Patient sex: M
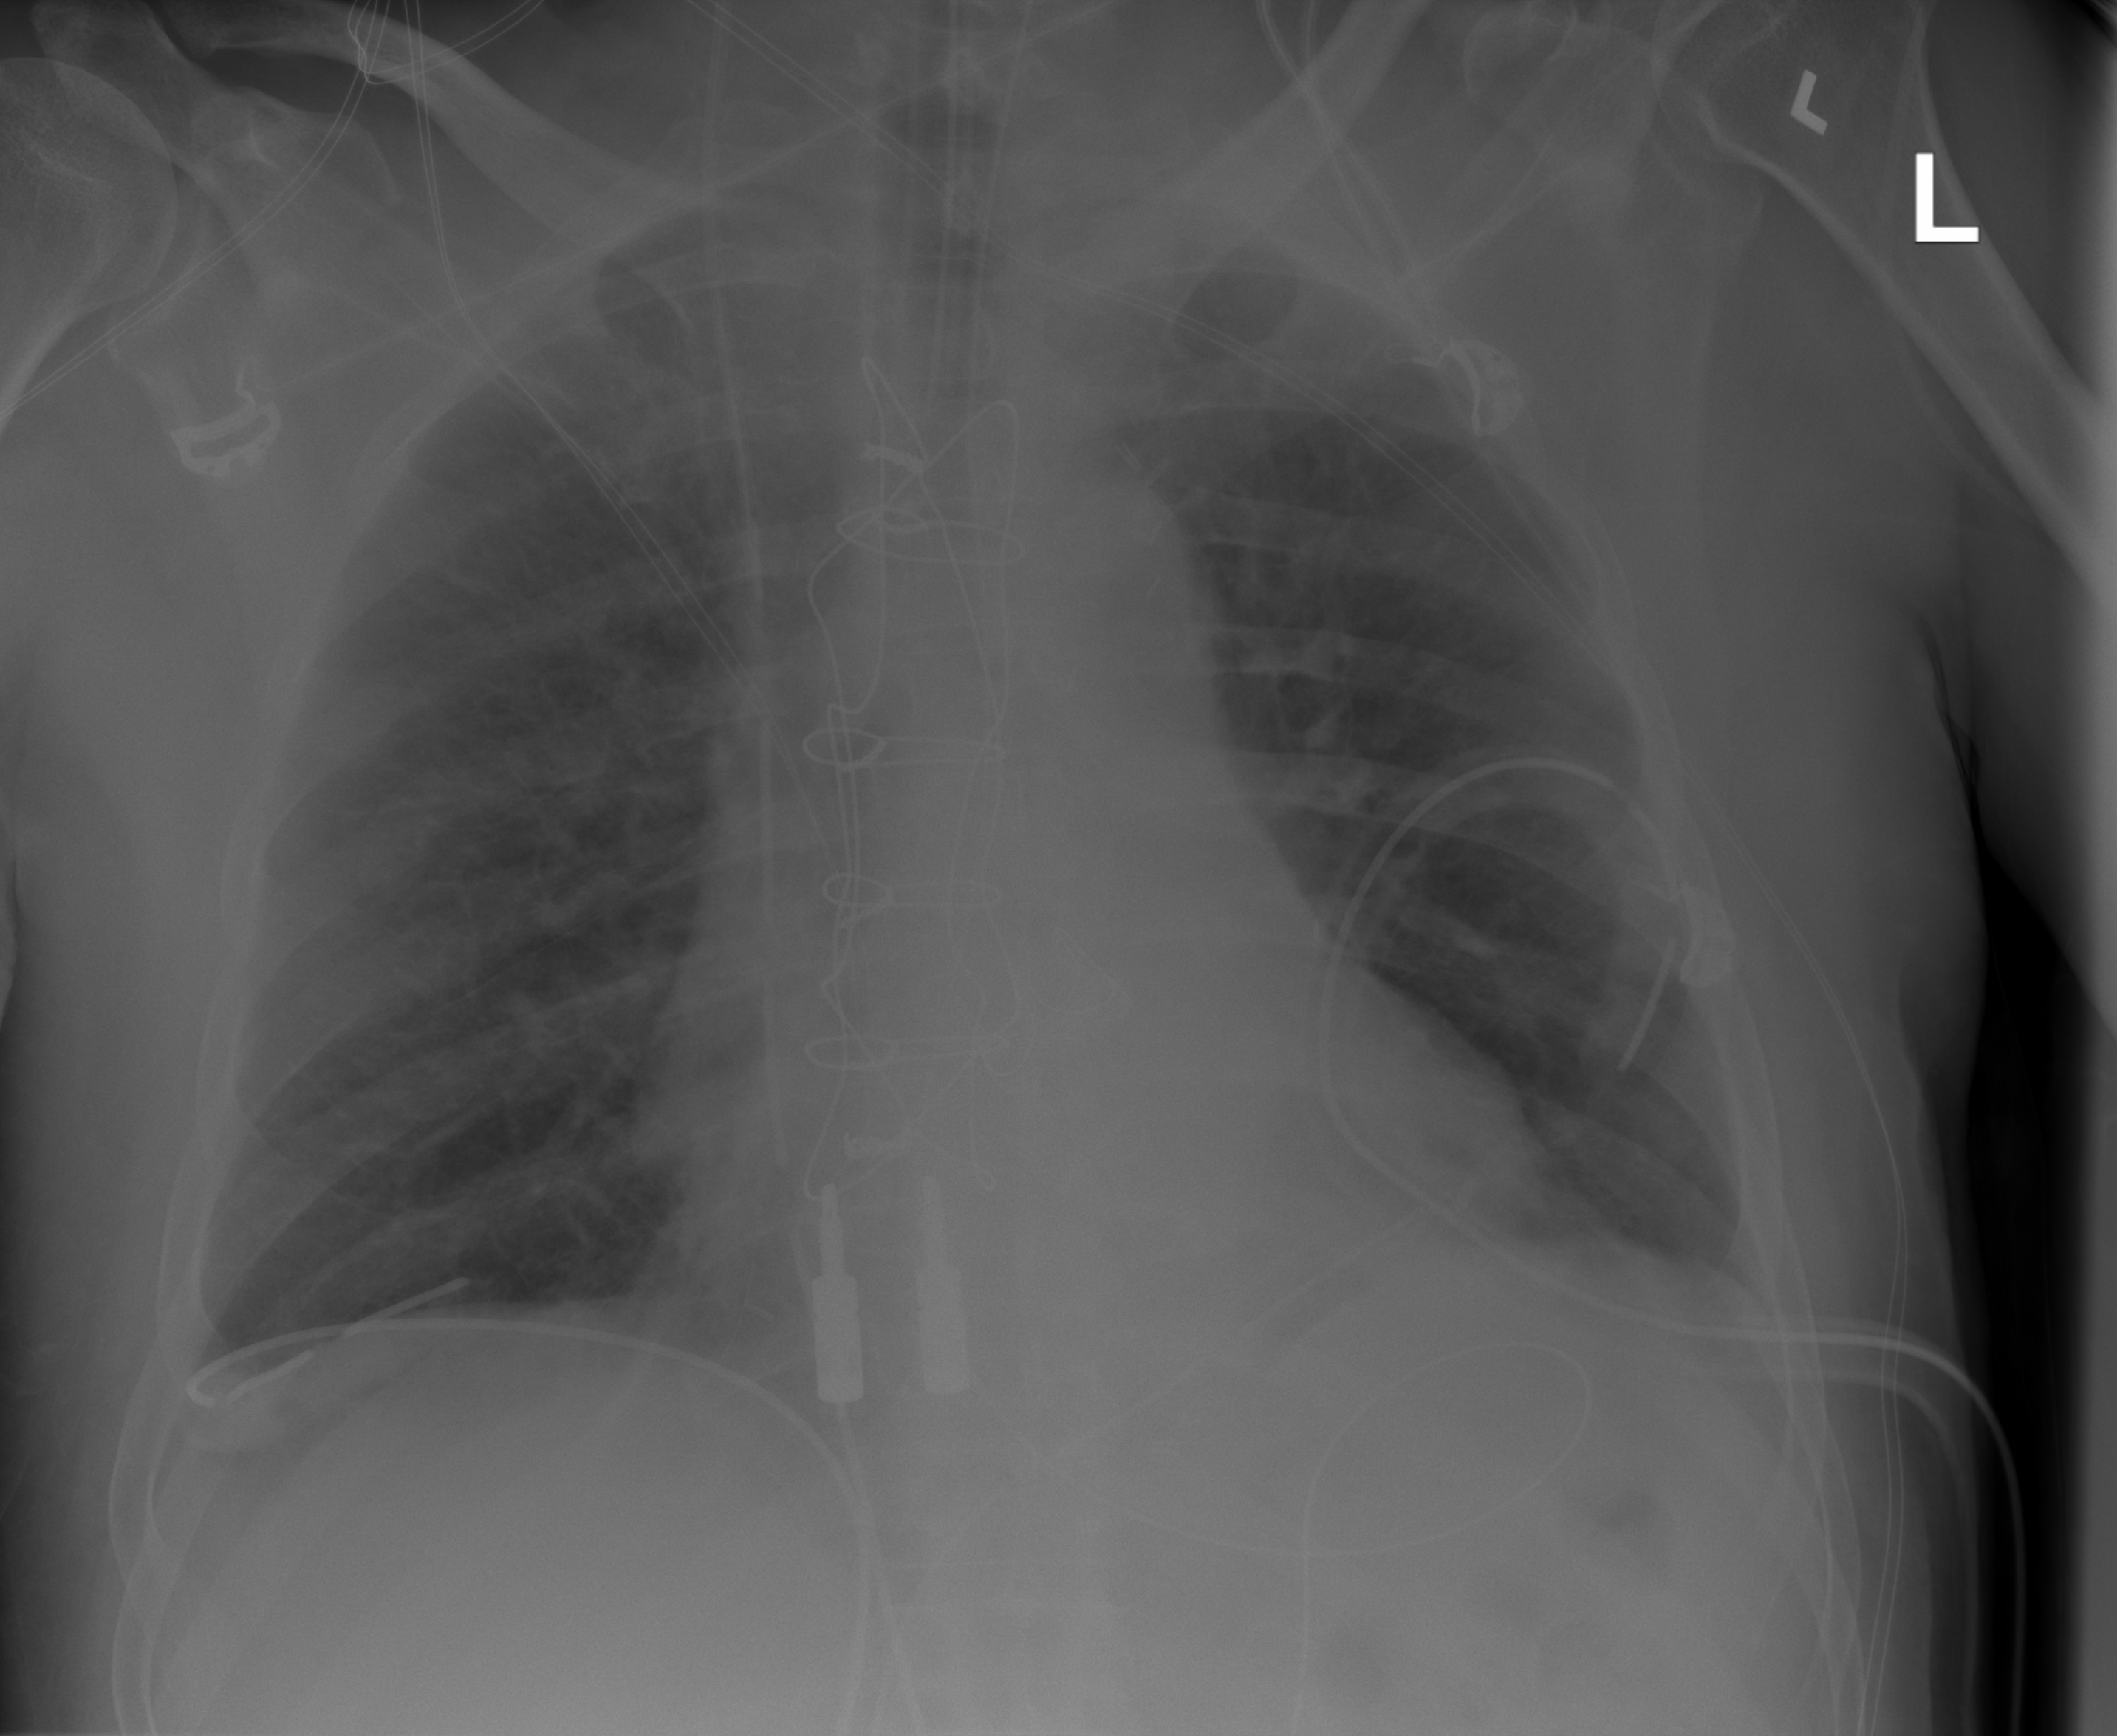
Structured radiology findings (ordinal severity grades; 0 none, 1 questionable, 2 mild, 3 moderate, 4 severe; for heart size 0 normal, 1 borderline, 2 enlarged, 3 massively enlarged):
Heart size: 1
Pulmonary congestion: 0
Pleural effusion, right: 1
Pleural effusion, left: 1
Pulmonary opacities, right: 0
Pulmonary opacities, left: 0
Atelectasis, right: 2
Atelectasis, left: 2